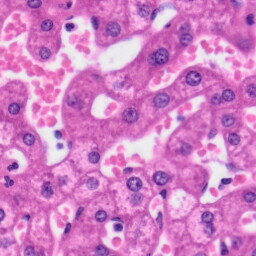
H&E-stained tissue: Liver